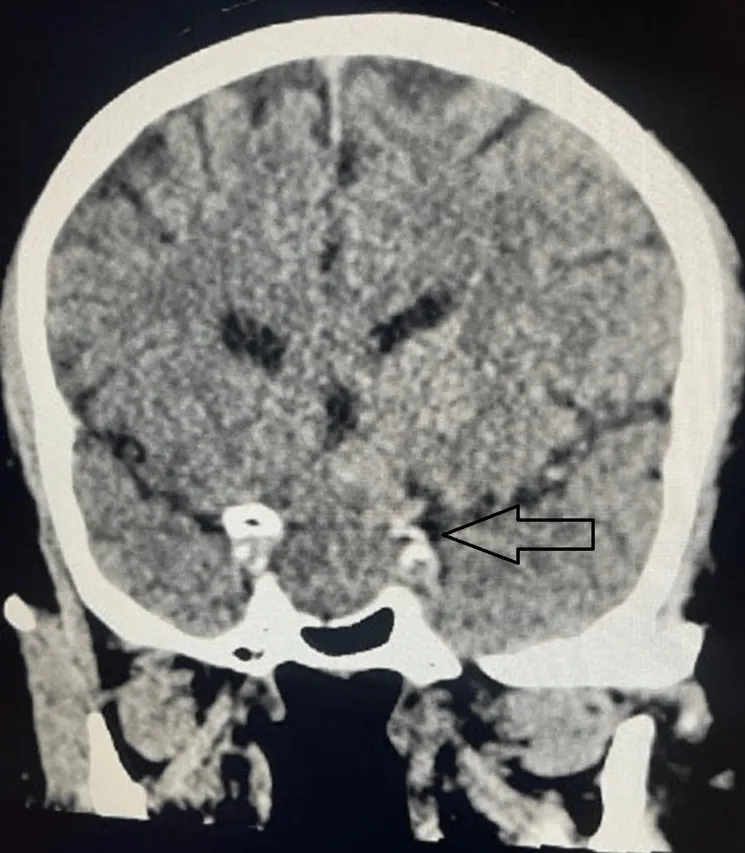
CT scan coronal view showing sellar and suprasellar mass lesions.
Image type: radiology (ct)